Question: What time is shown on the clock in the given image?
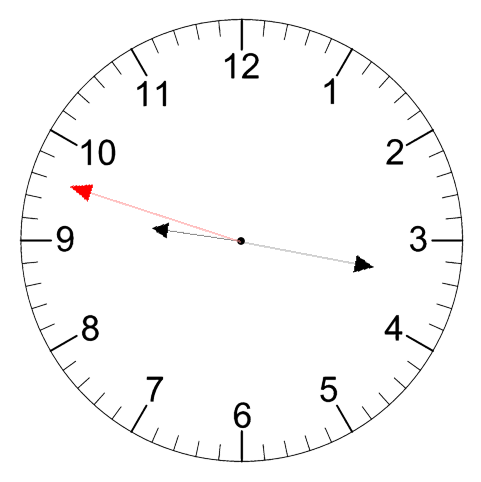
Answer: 09:16:48